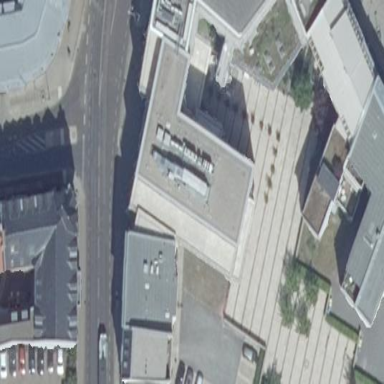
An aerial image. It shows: Beige building with flat roof made of gravel in tan color.